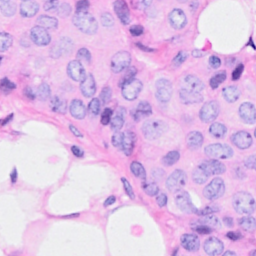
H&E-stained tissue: Breast